Question: Is there a possibility to add a letter with a vector arrow on top to a string (in Java), like the image shows below?
With an special ASCII code or something?

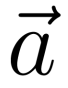
Answer: You want to use <URL> code point:
'''
System.out.println("a");
'''
It should be displayed as a but some fonts might not render it correctly.
The concept of combining characters is described <URL>:
> In digital typography, combining characters are characters that are intended to modify other characters. The most common combining characters in the Latin script are the combining diacritical marks (including combining accents).Unicode also contains many precomposed characters, so that in many cases it is possible to use both combining diacritics and precomposed characters, at the user's or application's choice. This leads to a requirement to perform Unicode normalization before comparing two Unicode strings and to carefully design encoding converters to correctly map all of the valid ways to represent a character in Unicode to a legacy encoding to avoid data loss.In Unicode, the main block of combining diacritics for European languages and the International Phonetic Alphabet is U+0300-U+036F. Combining diacritical marks are also present in many other blocks of Unicode characters. In Unicode, diacritics are always added after the main character (in contrast to some older combining character sets such as ANSEL), so it is possible to add several diacritics to the same character, although as of 2010, few applications support correct rendering of such combinations.